Question: I'm completely baffled. When running 'line.split("\s+")' on the first line from a file, the first value in the array has an empty char.
After my equals tests kept failing, I started up my debugger and the first char of the first char of the word in the file is empty (not a space, but empty).

Any explanations on how this is happening, plus a solution would be extremely appreciated.
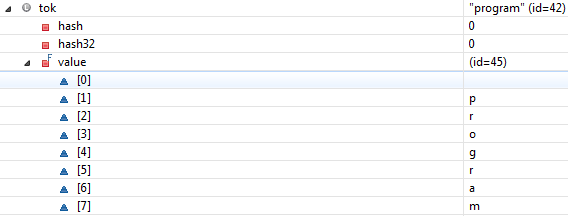
Answer: I had to copy the contents of the first character and look at the hex code to figure out what was going on.
The value was a 'ZERO WIDTH NON-BREAKING SPACE (U+FEFF)'. Since Java's trim() only defines whitespace as <URL>, this character was not caught.
I ended up adding a special case for this character in my code.